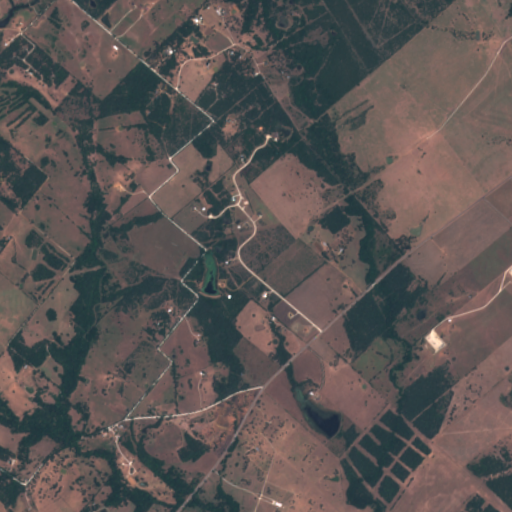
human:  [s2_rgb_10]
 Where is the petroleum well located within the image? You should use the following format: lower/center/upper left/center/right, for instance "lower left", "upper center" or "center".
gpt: The petroleum well is located in the center left of the image.
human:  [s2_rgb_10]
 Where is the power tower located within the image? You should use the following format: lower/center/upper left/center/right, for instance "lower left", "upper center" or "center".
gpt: The power tower is located in the lower right of the image.
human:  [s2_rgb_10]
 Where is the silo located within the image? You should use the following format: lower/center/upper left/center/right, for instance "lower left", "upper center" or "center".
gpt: The silo is located in the center left of the image.
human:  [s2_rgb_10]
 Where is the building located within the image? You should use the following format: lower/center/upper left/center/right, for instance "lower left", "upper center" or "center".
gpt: The building is located in the center left of the image.
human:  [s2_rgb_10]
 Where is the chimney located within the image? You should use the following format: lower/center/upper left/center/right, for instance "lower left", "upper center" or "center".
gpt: The chimney is located in the center left of the image.
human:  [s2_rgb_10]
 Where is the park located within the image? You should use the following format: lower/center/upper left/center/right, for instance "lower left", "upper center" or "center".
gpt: There is no park in the image.